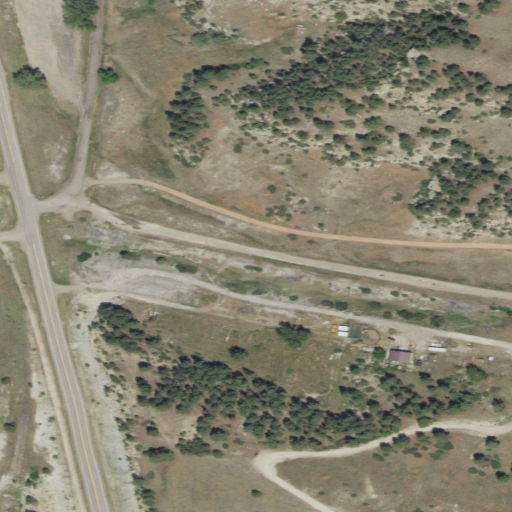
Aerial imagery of valley in Montana named Deadman Coulee containing evergreen forest, shrub, grassland, open development, low intensity development, medium intensity development, high intensity development, woody wetlands, and herbaceous wetlands